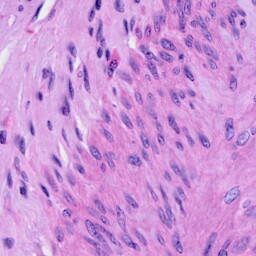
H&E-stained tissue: Cervix